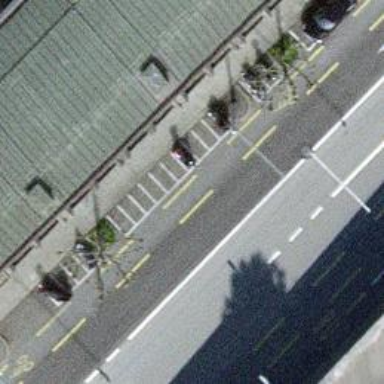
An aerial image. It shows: Motorcycle parking facility.